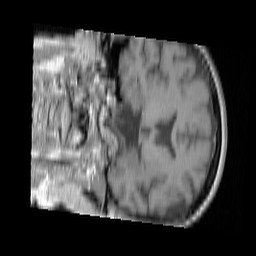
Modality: T1w
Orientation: coronal
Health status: ill
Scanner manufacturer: siemens
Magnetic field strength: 3 T
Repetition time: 0.4 s
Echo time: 0.00272 s